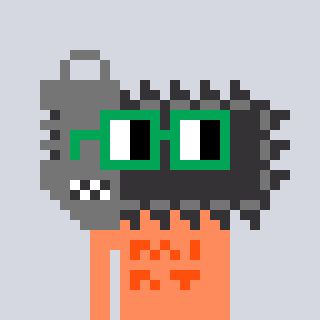
a pixel art character with square green glasses, a chainsaw-shaped head and a peachy-colored body on a cool background